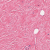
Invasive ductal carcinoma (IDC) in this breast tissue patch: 0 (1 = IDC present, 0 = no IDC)